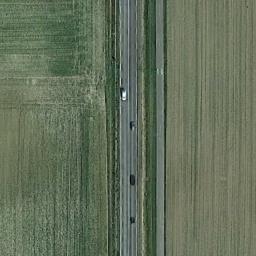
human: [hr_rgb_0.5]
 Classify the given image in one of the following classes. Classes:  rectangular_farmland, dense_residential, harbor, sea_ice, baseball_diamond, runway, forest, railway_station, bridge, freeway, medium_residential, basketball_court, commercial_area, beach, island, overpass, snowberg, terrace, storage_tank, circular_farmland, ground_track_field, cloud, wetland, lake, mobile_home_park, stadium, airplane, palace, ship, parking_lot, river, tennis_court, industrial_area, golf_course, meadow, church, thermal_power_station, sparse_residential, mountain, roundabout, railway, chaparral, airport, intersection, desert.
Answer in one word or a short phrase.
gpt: freeway